Question: my code as follows:
here I declare the publicgroup that after "struct group":
When I try to use the method, there is an error"struct group is incompatible with parameters of type struct group". I am using VS2013.
The error is in "int value = isgroupCointainsPID(publicgroup, 300);"This is the screen shot in my VS:

The strang thing is that if I ust the commented "test", it works well.
I am not quite sure ,what's wrong about my code?
'''
struct proNode{
int pID;
struct proNode *next;
};
char groups [3][128];
struct group{
int gID;
char *name;
struct proNode *prolist;
struct proNode *blacklist;
}publicgroup;
int isgroupCointainsPID(struct group _group, int pID){
if (_group.prolist == NULL){
printf("There is no process %d
", pID);
return 0;
}
struct proNode *pros = _group.prolist;
while (pros != NULL){
if (pros->pID == pID)
return 1;
pros = pros->next;
}
printf("There is no process %d
", pID);
return 0;
}
int main(){
publicgroup.gID = -1;
publicgroup.name = "public group";
publicgroup.prolist = NULL;
publicgroup.blacklist = NULL;
publicgroup.gID = 2;
// there is an error :struct group is incompatible with parameters of type struct group
int value = isgroupCointainsPID(publicgroup, 300);
return 0;
}
'''
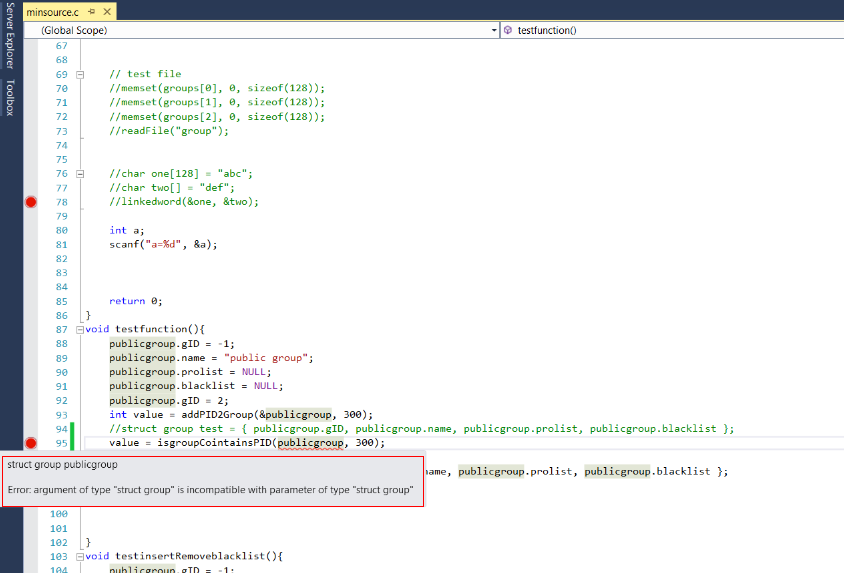
Answer: Incompatible parameters error is possible when you miss the function prototype. So please check whether you written the function prototype or not